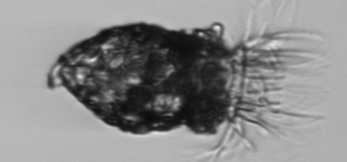
Label: Stenosemella_pacifica